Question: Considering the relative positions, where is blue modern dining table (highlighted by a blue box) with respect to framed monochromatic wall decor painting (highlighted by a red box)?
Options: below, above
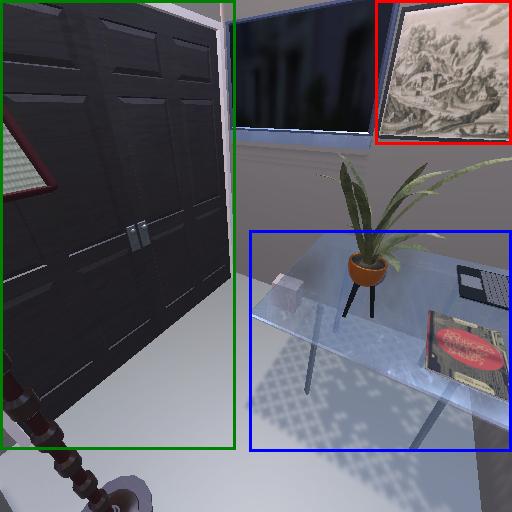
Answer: below